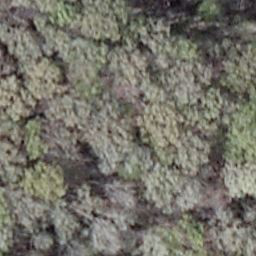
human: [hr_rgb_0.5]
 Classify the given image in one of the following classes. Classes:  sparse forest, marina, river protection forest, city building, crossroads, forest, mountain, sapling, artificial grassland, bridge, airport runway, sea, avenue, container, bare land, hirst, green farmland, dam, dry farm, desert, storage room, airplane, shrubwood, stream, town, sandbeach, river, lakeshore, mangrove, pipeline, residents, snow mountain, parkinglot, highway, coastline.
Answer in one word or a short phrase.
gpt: shrubwood